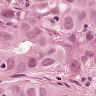
Metastatic tissue present: yes